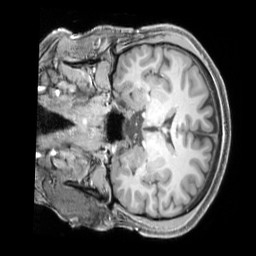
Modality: T1w
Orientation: coronal
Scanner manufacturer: siemens
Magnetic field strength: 3 T
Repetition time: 2.3 s
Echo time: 0.00226 s